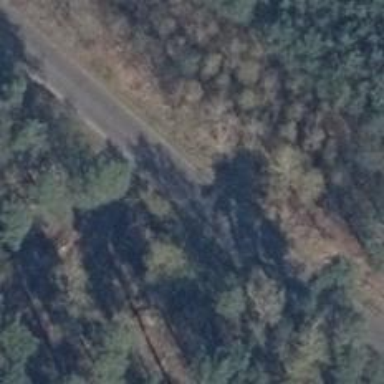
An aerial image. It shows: Unclassified road.